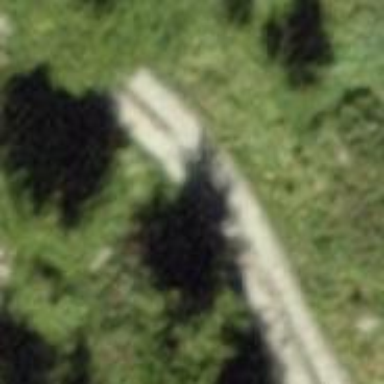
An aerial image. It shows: Track with grade 2 tracktype.